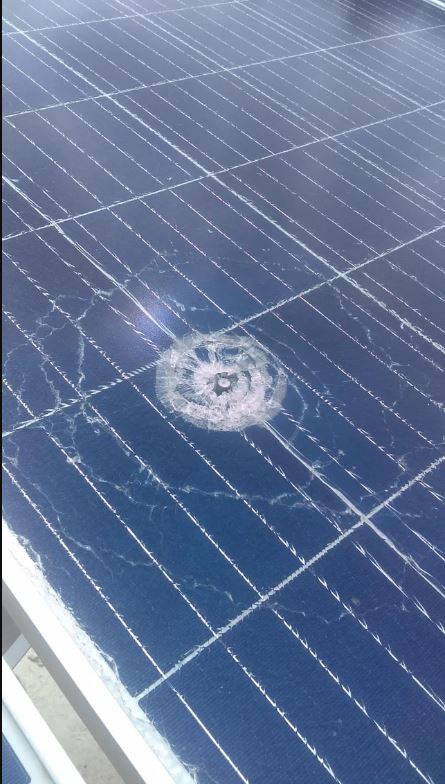
Label: Physical-Damage